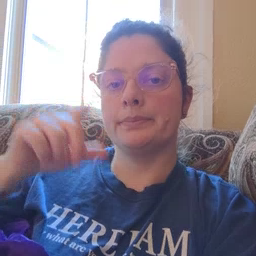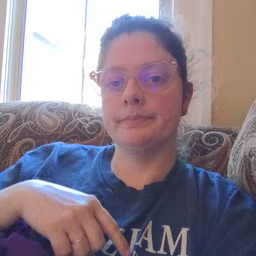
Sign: penny